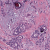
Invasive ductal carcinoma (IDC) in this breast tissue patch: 1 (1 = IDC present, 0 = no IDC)